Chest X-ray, PA view. Patient: 36 years old, sex F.
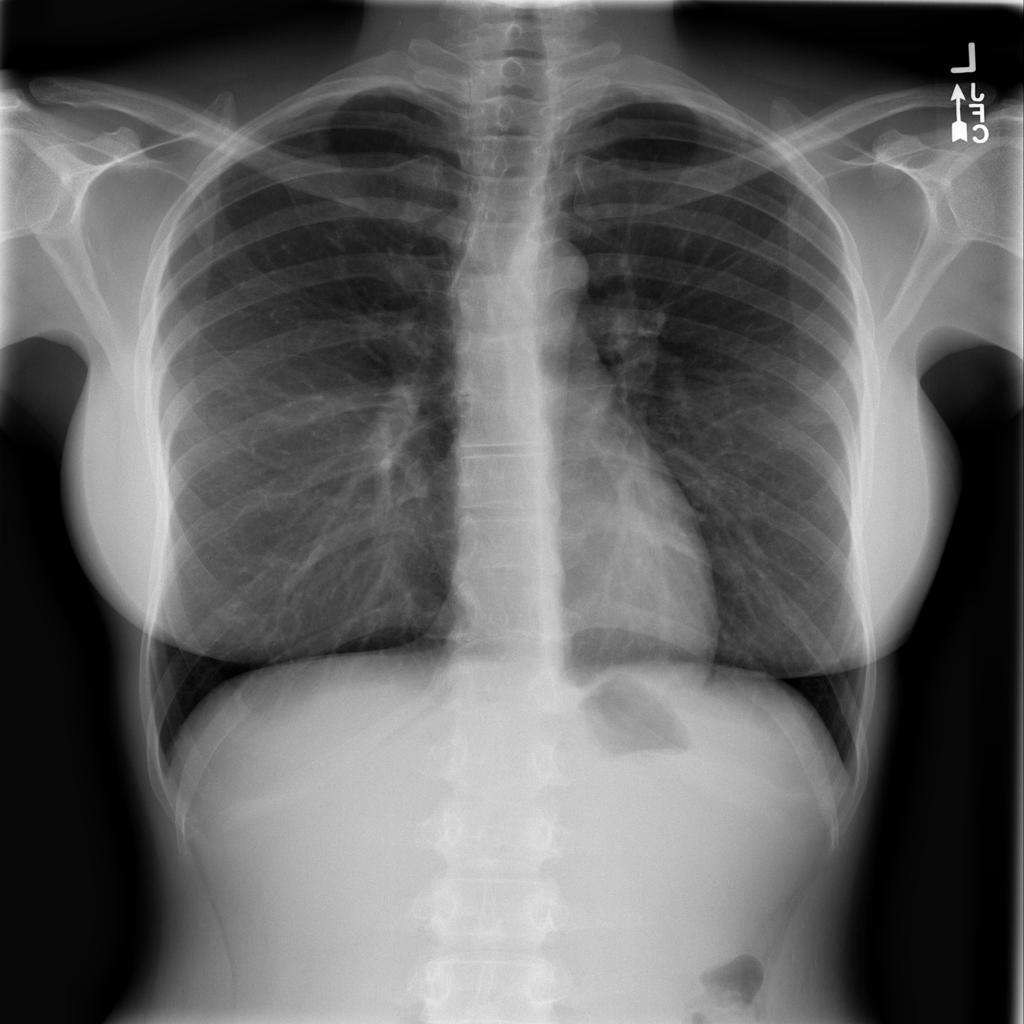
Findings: No Finding